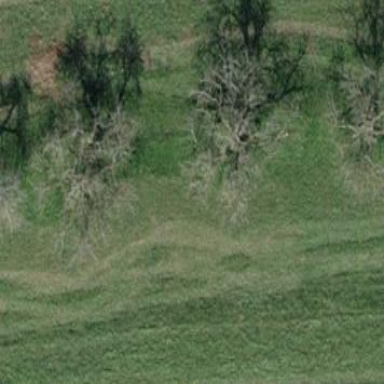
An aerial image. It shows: Orchard.